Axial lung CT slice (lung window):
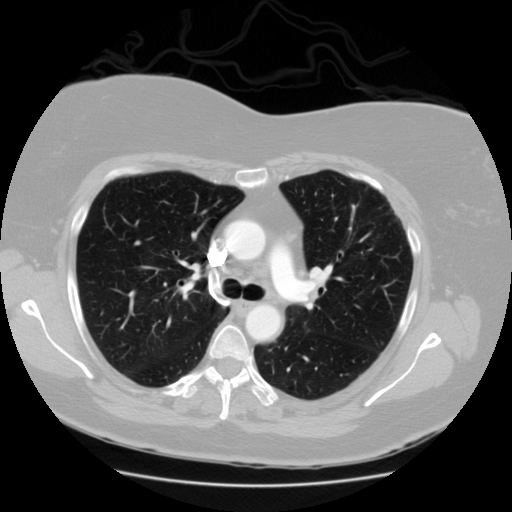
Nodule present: no